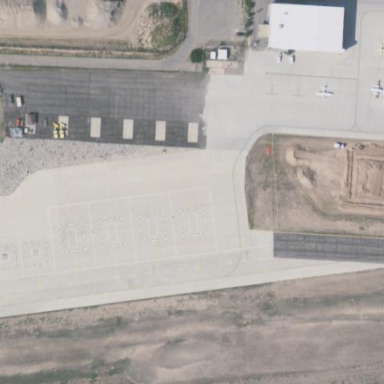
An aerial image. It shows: Apron at the airport.